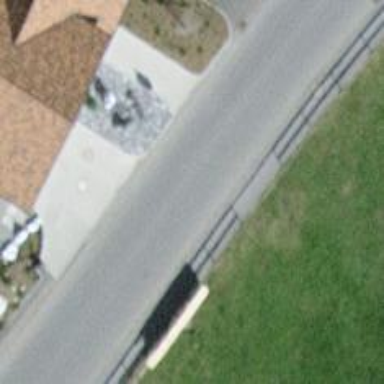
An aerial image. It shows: Sidewalk with gravel surface.